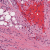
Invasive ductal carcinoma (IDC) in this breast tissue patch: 1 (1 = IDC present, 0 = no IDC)